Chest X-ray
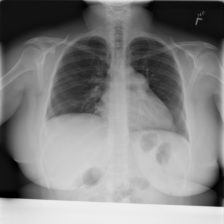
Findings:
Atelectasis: negative
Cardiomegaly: positive
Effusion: positive
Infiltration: negative
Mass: negative
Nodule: negative
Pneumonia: negative
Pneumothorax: negative
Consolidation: negative
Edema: negative
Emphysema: negative
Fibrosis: negative
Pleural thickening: negative
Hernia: negative